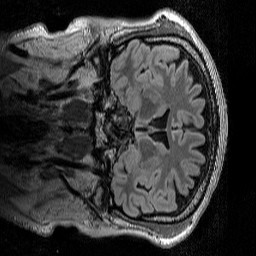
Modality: T2w
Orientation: coronal
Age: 56
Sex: male
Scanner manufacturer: siemens
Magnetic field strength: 3 T
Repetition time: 5 s
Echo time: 0.386 s